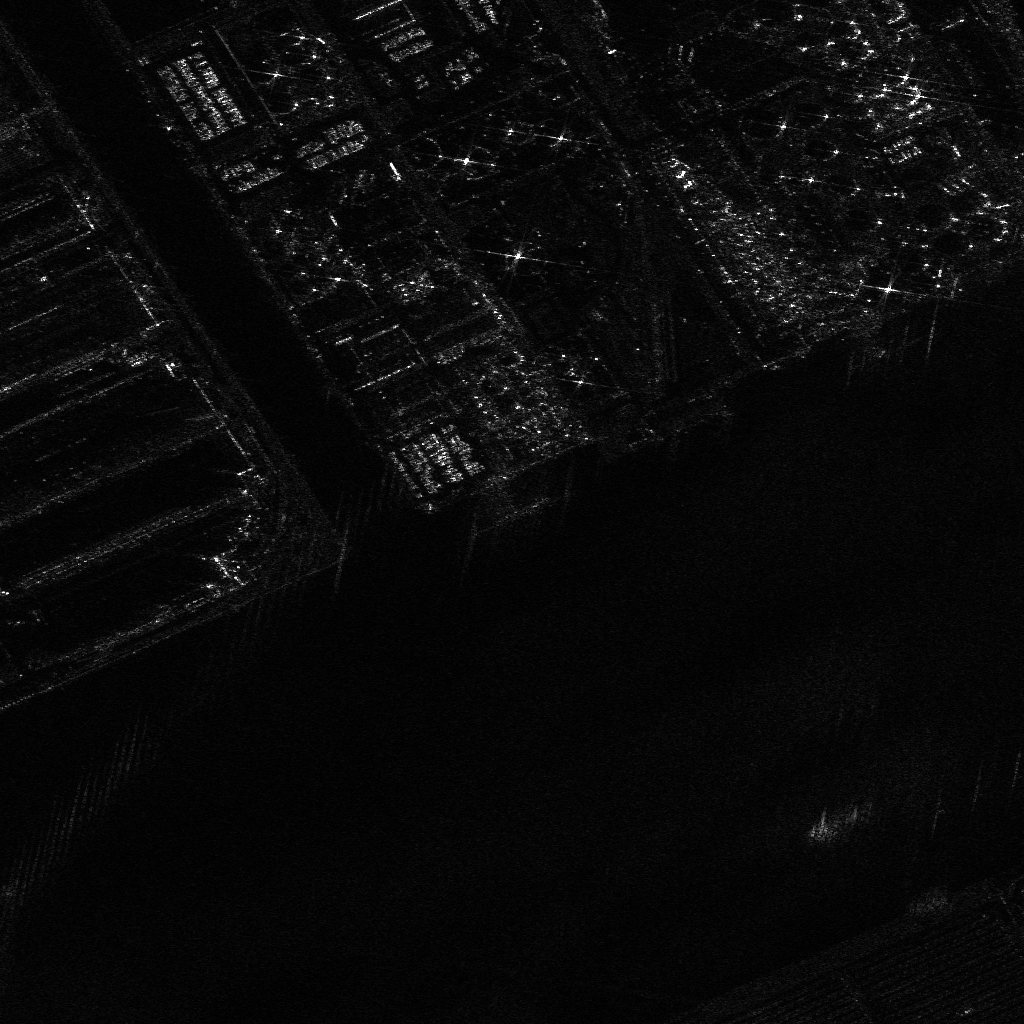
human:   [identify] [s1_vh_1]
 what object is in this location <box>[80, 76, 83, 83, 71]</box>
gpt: <ref>1 large container at the bottom right</ref>